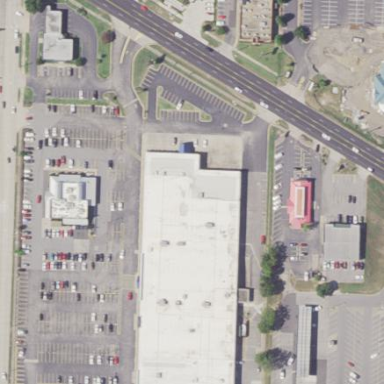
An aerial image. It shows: Building with furniture shop.